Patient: sex M, age 80
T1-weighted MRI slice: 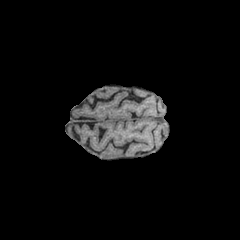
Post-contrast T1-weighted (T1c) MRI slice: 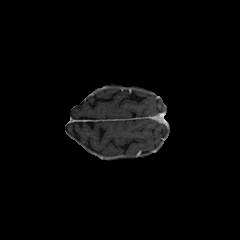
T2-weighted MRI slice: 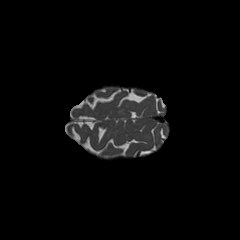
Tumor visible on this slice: no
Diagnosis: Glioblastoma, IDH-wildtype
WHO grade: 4